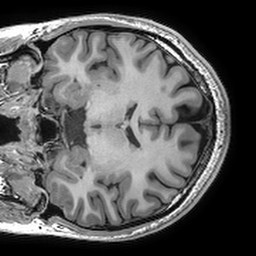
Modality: T1w
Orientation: coronal
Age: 21
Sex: female